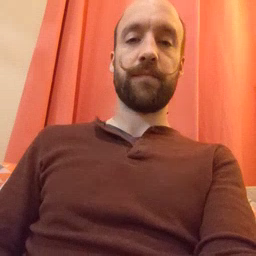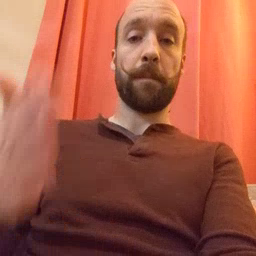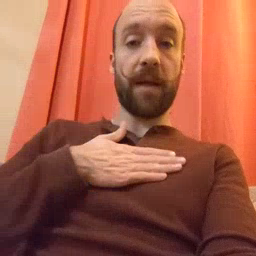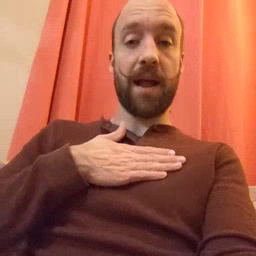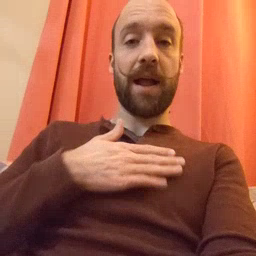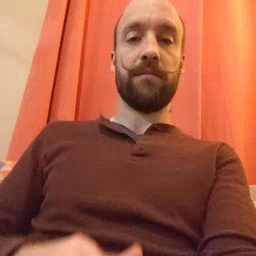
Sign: minemy